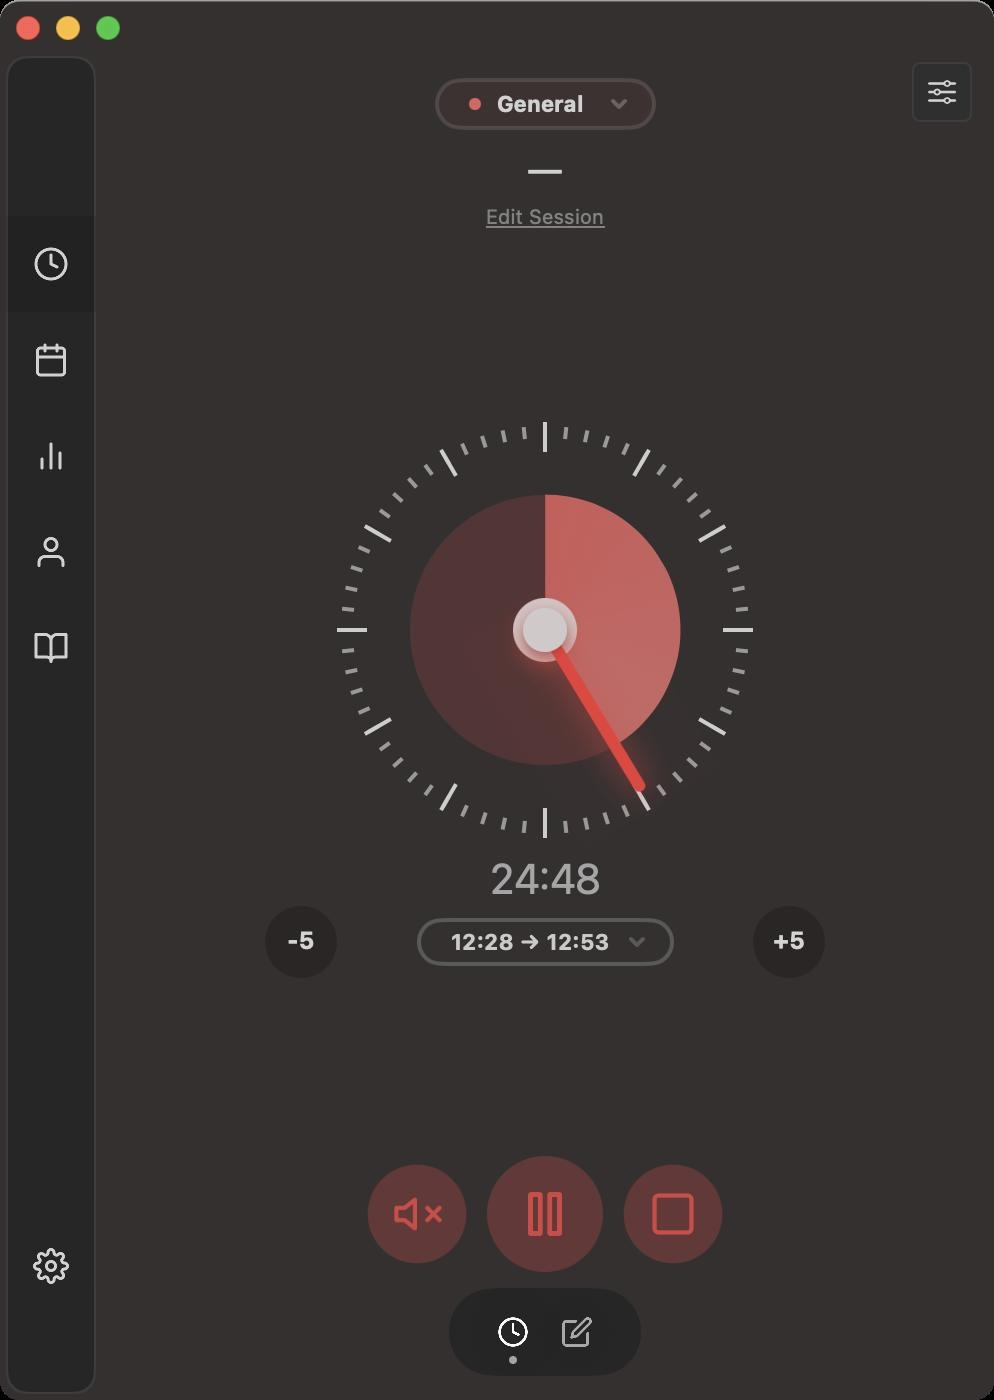
Accessibility tree:
{"name": "Session_Pomodoro_Focus_Timer", "role": "AXWindow", "description": null, "role_description": "standard window", "value": null, "position": "520.00;39.00", "size": "497;700", "children": [{"name": null, "role": "AXGroup", "description": null, "role_description": "group", "value": null, "position": "0.00;0.00", "size": "497;700", "children": [{"name": null, "role": "AXButton", "description": "Close", "role_description": "button", "value": null, "position": "270.50;-148.00", "size": "20;20", "children": []}, {"name": null, "role": "AXButton", "description": "General", "role_description": "button", "value": null, "position": "218.50;40.00", "size": "108;24", "children": []}, {"name": null, "role": "AXButton", "description": "Edit", "role_description": "button", "value": null, "position": "457.00;32.00", "size": "28;28", "children": []}, {"name": null, "role": "AXButton", "description": "—, Edit Session", "role_description": "button", "value": null, "position": "242.75;72.00", "size": "60;43", "children": []}, {"name": null, "role": "AXButton", "description": "clock", "role_description": "button", "value": null, "position": "3.00;108.00", "size": "45;48", "children": []}, {"name": null, "role": "AXButton", "description": "calendar", "role_description": "button", "value": null, "position": "3.00;156.00", "size": "45;48", "children": []}, {"name": null, "role": "AXButton", "description": "bar-chart-2", "role_description": "button", "value": null, "position": "3.00;204.00", "size": "45;48", "children": []}, {"name": null, "role": "AXButton", "description": "user", "role_description": "button", "value": null, "position": "3.00;252.00", "size": "45;48", "children": []}, {"name": null, "role": "AXButton", "description": "book-open", "role_description": "button", "value": null, "position": "3.00;300.00", "size": "45;48", "children": []}, {"name": null, "role": "AXStaticText", "description": null, "role_description": "text", "value": "24:48", "position": "244.50;427.00", "size": "56;25", "children": []}, {"name": null, "role": "AXButton", "description": "-5", "role_description": "button", "value": null, "position": "132.50;453.00", "size": "36;36", "children": []}, {"name": null, "role": "AXButton", "description": "12:28 → 12:53", "role_description": "button", "value": null, "position": "209.50;460.00", "size": "126;22", "children": []}, {"name": null, "role": "AXButton", "description": "+5", "role_description": "button", "value": null, "position": "376.50;453.00", "size": "36;36", "children": []}, {"name": null, "role": "AXButton", "description": "settings", "role_description": "button", "value": null, "position": "3.00;609.00", "size": "45;48", "children": []}, {"name": null, "role": "AXButton", "description": "volume-x", "role_description": "button", "value": null, "position": "183.85;582.35", "size": "49;49", "children": []}, {"name": null, "role": "AXButton", "description": "pause", "role_description": "button", "value": null, "position": "243.50;578.00", "size": "58;58", "children": []}, {"name": null, "role": "AXButton", "description": "square", "role_description": "button", "value": null, "position": "311.85;582.35", "size": "49;49", "children": []}, {"name": null, "role": "AXButton", "description": "clock", "role_description": "button", "value": null, "position": "240.50;644.00", "size": "32;44", "children": []}, {"name": null, "role": "AXButton", "description": "edit", "role_description": "button", "value": null, "position": "272.50;644.00", "size": "32;44", "children": []}]}, {"name": null, "role": "AXButton", "description": null, "role_description": "close button", "value": null, "position": "7.00;6.00", "size": "14;16", "children": []}, {"name": null, "role": "AXButton", "description": null, "role_description": "full screen button", "value": null, "position": "47.00;6.00", "size": "14;16", "children": [{"name": null, "role": "AXGroup", "description": null, "role_description": "group", "value": null, "position": "47.00;6.00", "size": "14;16", "children": [{"name": null, "role": "AXGroup", "description": null, "role_description": "group", "value": null, "position": "47.00;6.00", "size": "14;16", "children": []}]}]}, {"name": null, "role": "AXButton", "description": null, "role_description": "minimize button", "value": null, "position": "27.00;6.00", "size": "14;16", "children": []}]}